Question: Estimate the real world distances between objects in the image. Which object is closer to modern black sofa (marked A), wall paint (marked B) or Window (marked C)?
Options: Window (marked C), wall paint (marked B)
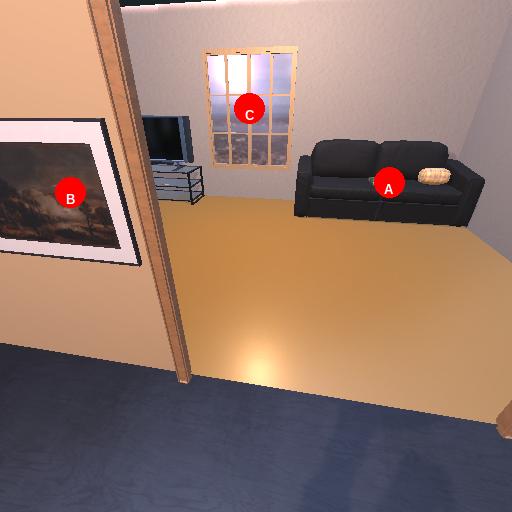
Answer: Window (marked C)